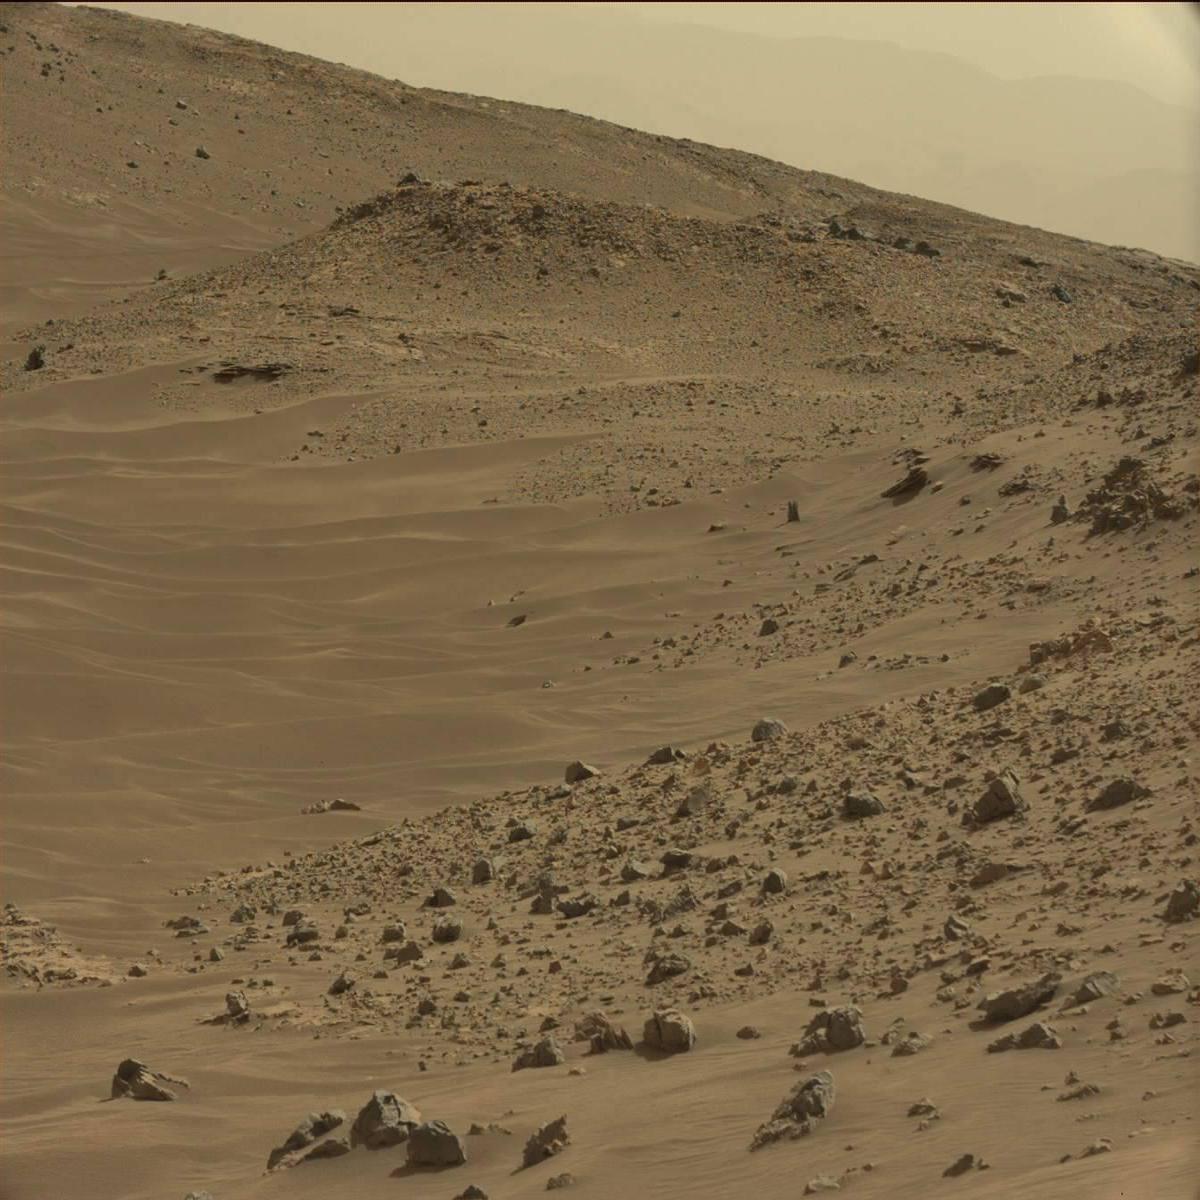
Terrain classes present: Bedrock, Ridge, Rock, Sand / Soil, Sky